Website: macys
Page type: billing-address
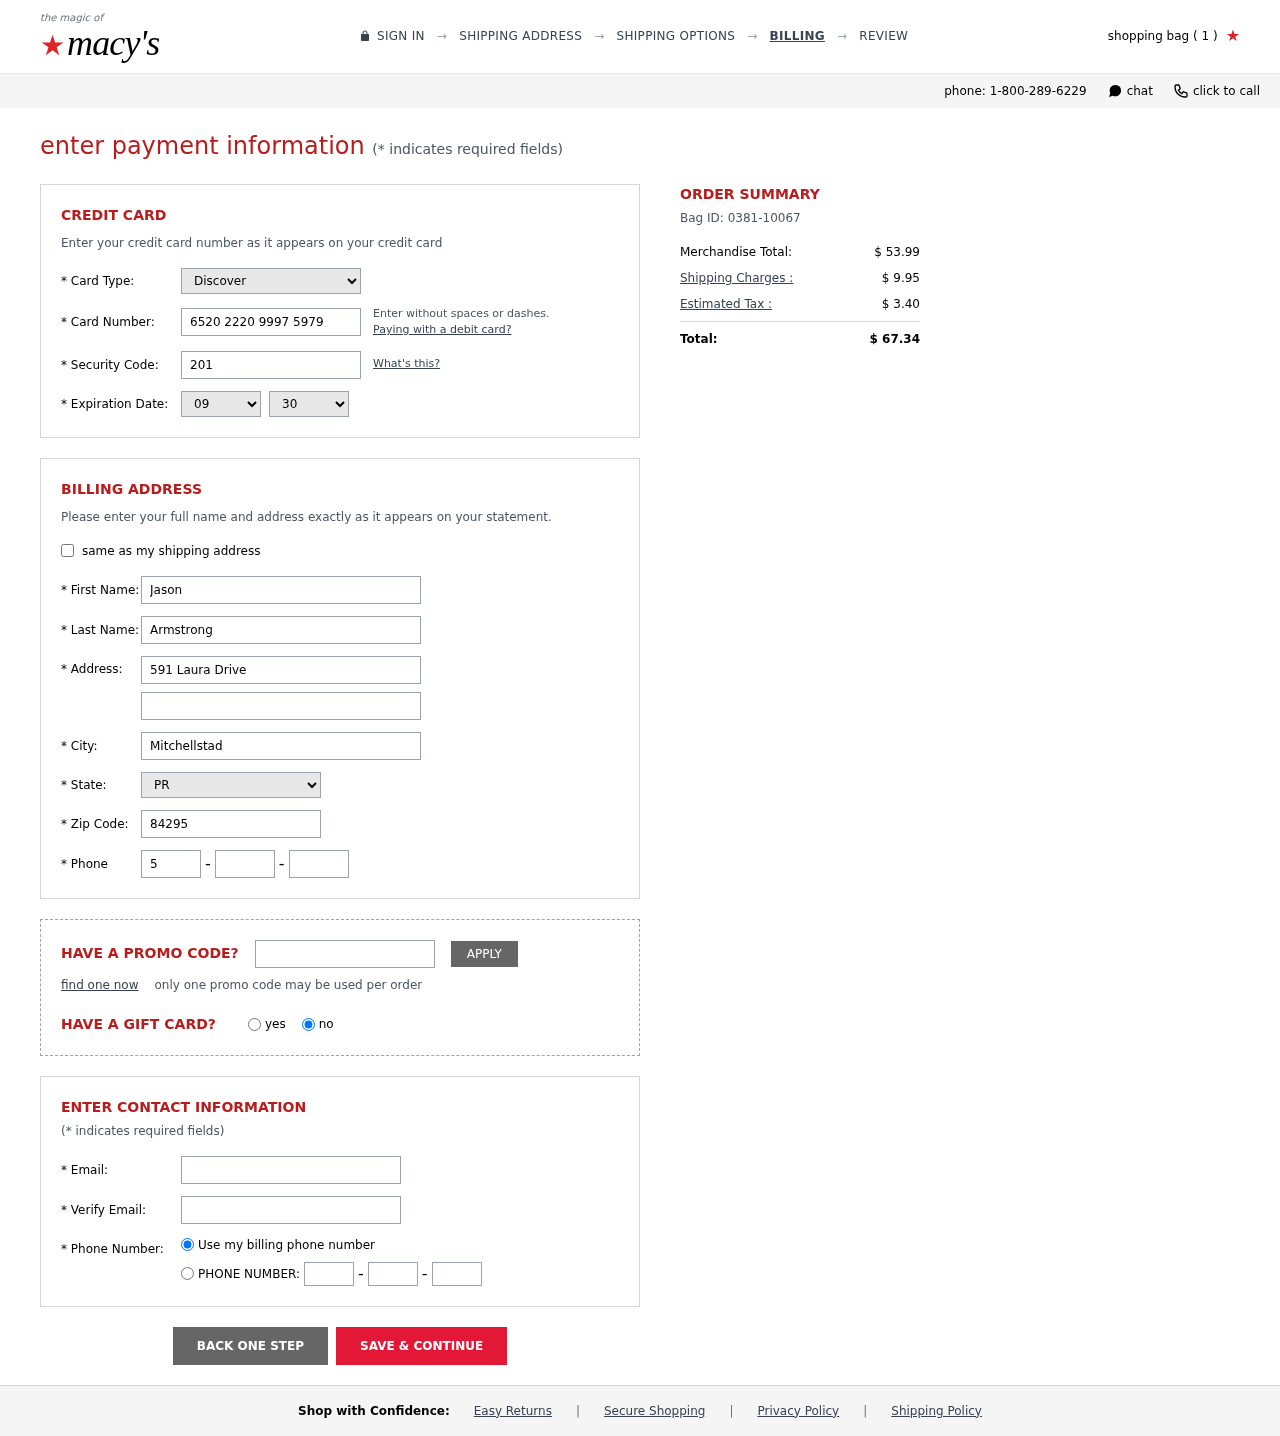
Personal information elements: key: PII_CARD_CVV
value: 201
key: PII_CARD_EXPIRY_MONTH
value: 09
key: PII_CARD_EXPIRY_YEAR
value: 30
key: PII_CARD_NUMBER
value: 6520 2220 9997 5979
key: PII_CARD_TYPE
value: Discover
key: PII_CITY
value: Mitchellstad
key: PII_EMAIL
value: jasonarmstrong@hotmail.com
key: PII_FIRSTNAME
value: Jason
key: PII_LASTNAME
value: Armstrong
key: PII_PHONE_AREA
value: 595
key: PII_PHONE_PREFIX
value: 530
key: PII_PHONE_SUFFIX
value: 0111
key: PII_POSTCODE
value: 84295
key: PII_STATE_ABBR
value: PR
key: PII_STREET
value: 591 Laura Drive
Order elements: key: ORDER_NUM_ITEMS
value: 1
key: ORDER_ID
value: Bag ID: 0381-10067
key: ORDER_SUBTOTAL
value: $ 53.99
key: ORDER_SHIPPING_COST
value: $ 9.95
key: ORDER_TAX
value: $ 3.40
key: ORDER_TOTAL
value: $ 67.34